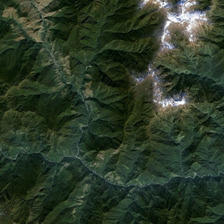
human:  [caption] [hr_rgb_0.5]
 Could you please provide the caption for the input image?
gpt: the green hills are next to each other in an unbroken line .

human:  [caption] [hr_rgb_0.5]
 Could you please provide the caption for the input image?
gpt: some white snows cover a small part of a piece of irregular green mountain .

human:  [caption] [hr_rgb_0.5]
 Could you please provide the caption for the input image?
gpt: many long mountain roads are on the green hills .

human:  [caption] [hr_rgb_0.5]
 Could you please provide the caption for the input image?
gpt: some white snows cover a small part of a piece of irregular green mountain .

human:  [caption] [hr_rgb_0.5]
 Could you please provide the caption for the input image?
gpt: the green hills are next to each other in an unbroken line .